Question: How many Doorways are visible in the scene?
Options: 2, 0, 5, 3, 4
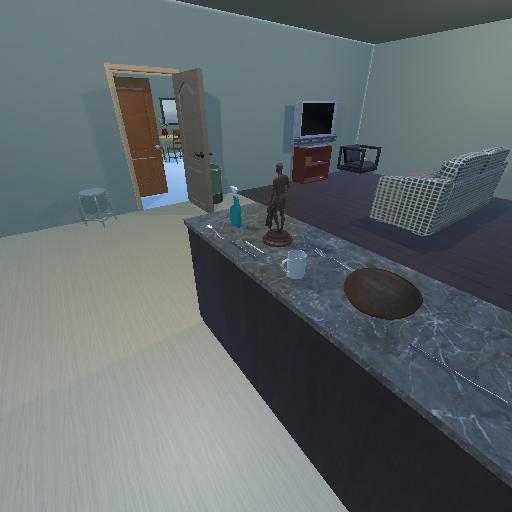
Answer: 2